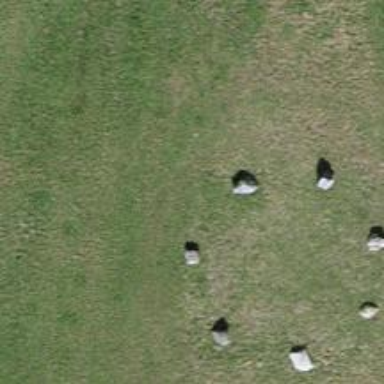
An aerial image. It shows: Rune stone of historical significance.